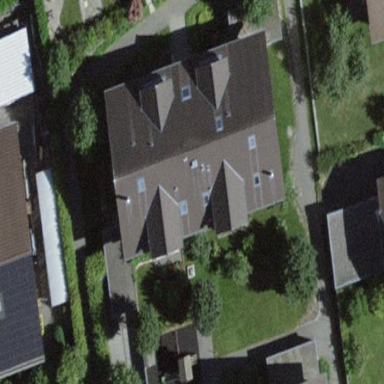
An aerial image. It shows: Residential building.